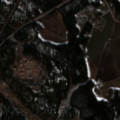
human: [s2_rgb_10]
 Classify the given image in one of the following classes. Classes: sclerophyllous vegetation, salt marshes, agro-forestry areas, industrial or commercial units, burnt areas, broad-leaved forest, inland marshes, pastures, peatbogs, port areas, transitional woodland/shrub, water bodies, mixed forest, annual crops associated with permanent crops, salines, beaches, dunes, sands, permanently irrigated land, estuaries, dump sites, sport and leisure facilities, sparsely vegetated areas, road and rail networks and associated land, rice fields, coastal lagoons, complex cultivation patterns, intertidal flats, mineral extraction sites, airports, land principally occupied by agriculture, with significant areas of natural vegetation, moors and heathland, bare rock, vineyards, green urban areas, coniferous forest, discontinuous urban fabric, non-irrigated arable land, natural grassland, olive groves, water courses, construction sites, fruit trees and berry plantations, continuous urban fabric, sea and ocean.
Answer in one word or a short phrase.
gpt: non-irrigated arable land, coniferous forest, mixed forest, transitional woodland/shrub, peatbogs